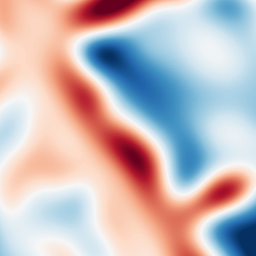
Category: multiscale
Decomposition family: log
Decomposition parameters: sigma: 20
Upsampling method: bilinear
Upsampling parameters: scale: 8
Upsampling scale: 8